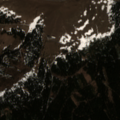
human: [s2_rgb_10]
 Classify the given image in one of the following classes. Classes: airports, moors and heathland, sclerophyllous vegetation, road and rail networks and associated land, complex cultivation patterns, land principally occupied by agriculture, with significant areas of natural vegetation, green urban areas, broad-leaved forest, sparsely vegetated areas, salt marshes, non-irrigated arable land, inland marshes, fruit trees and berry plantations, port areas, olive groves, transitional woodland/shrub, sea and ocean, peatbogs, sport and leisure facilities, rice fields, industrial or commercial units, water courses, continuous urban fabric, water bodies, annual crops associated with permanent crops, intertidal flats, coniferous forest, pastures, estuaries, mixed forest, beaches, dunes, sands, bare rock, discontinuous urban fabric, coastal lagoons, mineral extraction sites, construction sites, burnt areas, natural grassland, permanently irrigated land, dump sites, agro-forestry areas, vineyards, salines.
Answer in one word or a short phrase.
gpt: coniferous forest, natural grassland